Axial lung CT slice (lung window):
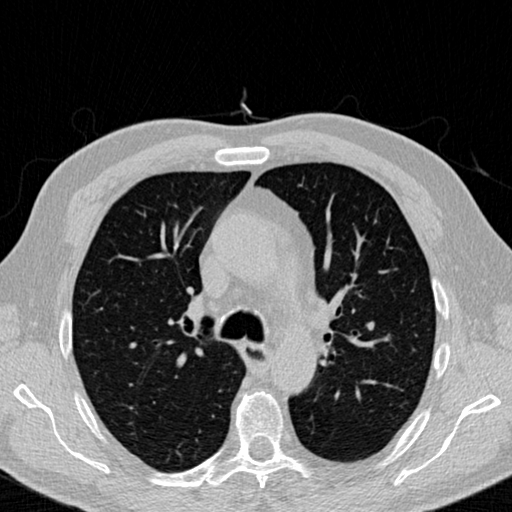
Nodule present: no